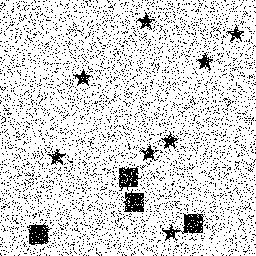
Squares: 4
Triangles: 0
Stars: 8
Total shapes: 12